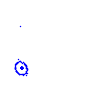
Particle: proton